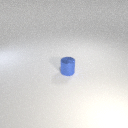
small blue metal cylinder